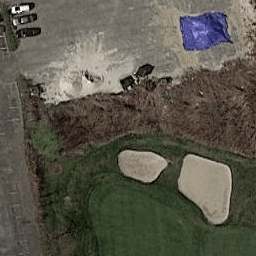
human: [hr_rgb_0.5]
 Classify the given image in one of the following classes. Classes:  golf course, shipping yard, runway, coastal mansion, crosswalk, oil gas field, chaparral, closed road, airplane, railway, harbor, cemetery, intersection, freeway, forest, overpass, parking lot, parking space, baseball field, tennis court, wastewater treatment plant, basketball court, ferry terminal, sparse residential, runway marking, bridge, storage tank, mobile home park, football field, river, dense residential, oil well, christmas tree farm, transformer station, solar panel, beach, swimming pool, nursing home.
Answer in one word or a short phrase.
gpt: golf course